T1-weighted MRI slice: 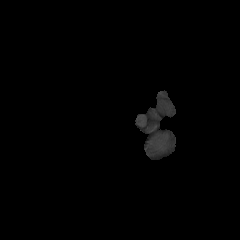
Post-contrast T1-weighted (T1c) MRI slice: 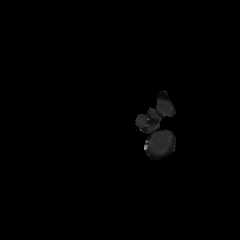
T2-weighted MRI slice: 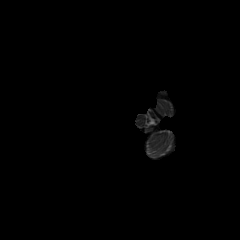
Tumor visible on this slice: no